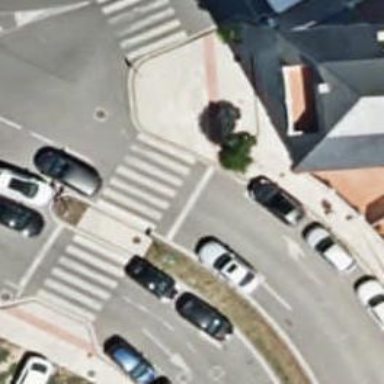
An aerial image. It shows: Uncontrolled crossing on the road.